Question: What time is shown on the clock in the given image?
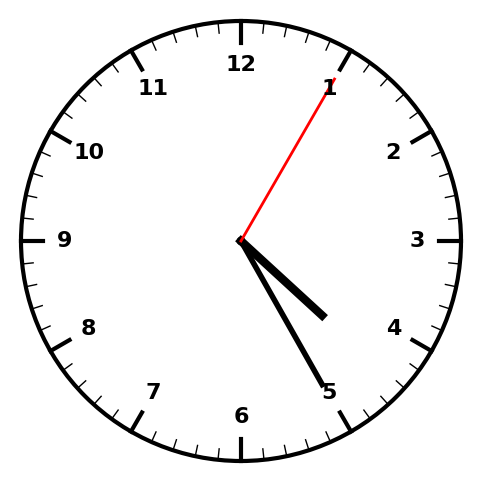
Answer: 04:25:05